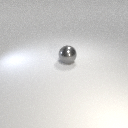
large gray metal sphere